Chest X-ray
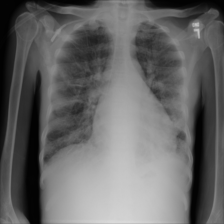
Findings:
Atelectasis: negative
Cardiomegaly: negative
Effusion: negative
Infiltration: negative
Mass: negative
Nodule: negative
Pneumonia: negative
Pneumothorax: negative
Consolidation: negative
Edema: negative
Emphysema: negative
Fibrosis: negative
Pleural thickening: negative
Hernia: negative